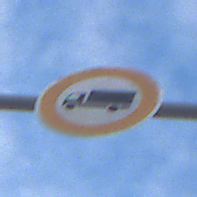
Verkehrszeichen: VerbotFuerKraftfahrzeugeUeberDreiKommaFuenfTonnen
Umgebung: Outdoor, Suburban
Tageszeit: SunriseSunset
Wetter: PartlyCloudy
Licht: Natural
Jahreszeit: NotSpecified
Kontrast: LowContrast